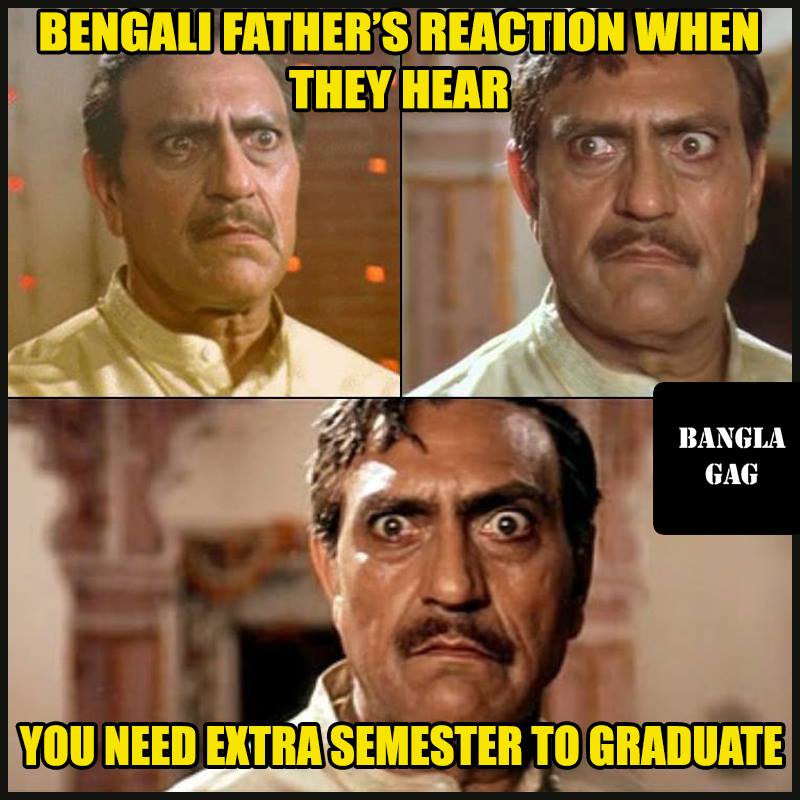
Caption: BENGALI FATHERS REACTION WHEN THEY HEAR  YOU NEED EXTRA SEMESTER TO GRADUATE
Label: non-hate